Question: - -
I'm running a grails app on local host and instead of using a file: url which i know would fail i'm passing in a typed javascript array and it's still failing. To be correct it's not telling me anything but "Warning: Setting up fake worker." and then it does nothing.
'''
this.base64ToBinary = function(dataURI) {
var BASE64_MARKER = ';base64,';
var base64Index = dataURI.indexOf(BASE64_MARKER) + BASE64_MARKER.length;
var base64 = dataURI.substring(base64Index);
var raw = window.atob(base64);
var rawLength = raw.length;
var array = new Uint8Array(new ArrayBuffer(rawLength));
for(i = 0; i < rawLength; i++) {
array[i] = raw.charCodeAt(i);
}
return array;
};
PDFJS.disableWorker = true; // due to CORS
// I convert some base64 data to binary data here which comes back correctly
var data = utilities.base64ToBinary(result);
PDFJS.getDocument(data).then(function (pdf) {
//nothing console logs or reaches here
console.log(pdf);
}).catch(function(error){
//no error message is logged either
console.log("Error occurred", error);
});
'''
I'm wondering if I just don't have it set up correctly? Can I use this library purely on the client side by just including pdf.js or do I need to include viewer.js too? and also i noticed compatibility file... the set up isn't very clear and this example works <URL> and mine doesn't and I'm not understanding the difference. Also if I use the url supplied in that example it also says the same thing.

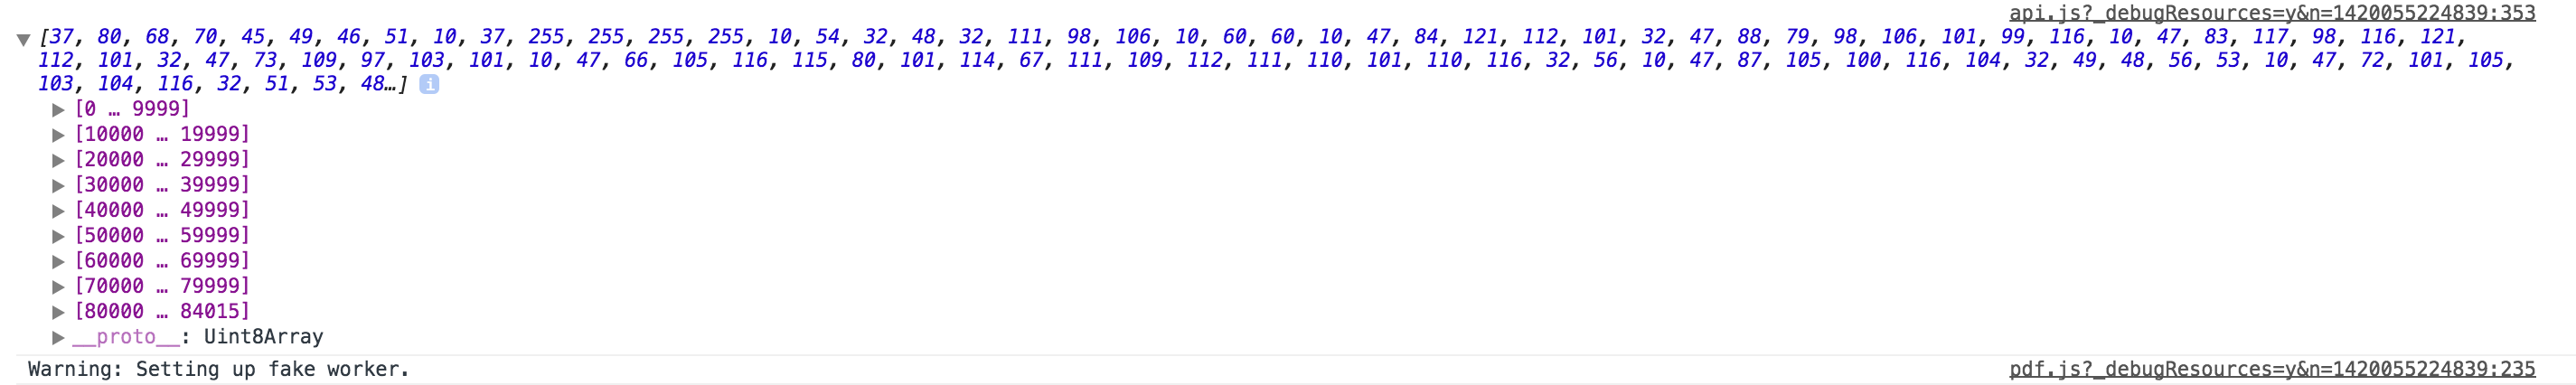
Answer: I get to answer my own question:
the documentation isn't clear at all. If you don't define PDFJS.workerSrc to point to the correct pdf.worker.js file than in pdf.js it tries to figure out what the correct src path is to the file and load it.
Their method however is pretty sketchy for doing this:
'''
if (!PDFJS.workerSrc && typeof document !== 'undefined') {
// workerSrc is not set -- using last script url to define default location
PDFJS.workerSrc = (function () {
'use strict';
var scriptTagContainer = document.body ||
document.getElementsByTagName('head')[0];
var pdfjsSrc = scriptTagContainer.lastChild.src;
return pdfjsSrc && pdfjsSrc.replace(/\.js$/i, '.worker.js');
})();
}
'''
They only grab the last script tag in the head and assume that that is the right src to load the file instead of searching all the script tags for the src that contains "pdf.js" and using that as the correct one.
Instead they should just make it clear and require that you do in fact point PDFJS.workerSrc = "(your path)/pdf.worker.js"